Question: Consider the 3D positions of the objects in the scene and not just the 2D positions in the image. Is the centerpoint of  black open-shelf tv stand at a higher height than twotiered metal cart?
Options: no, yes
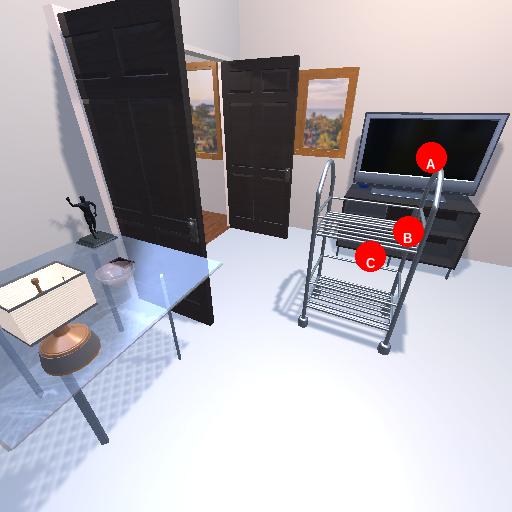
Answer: no